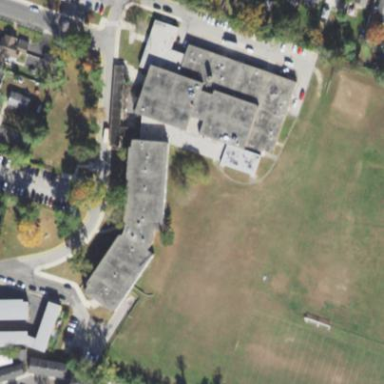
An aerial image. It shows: School.